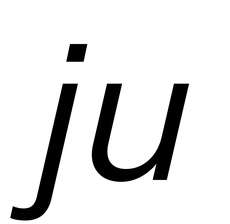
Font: InstrumentSans-Italic_Italic